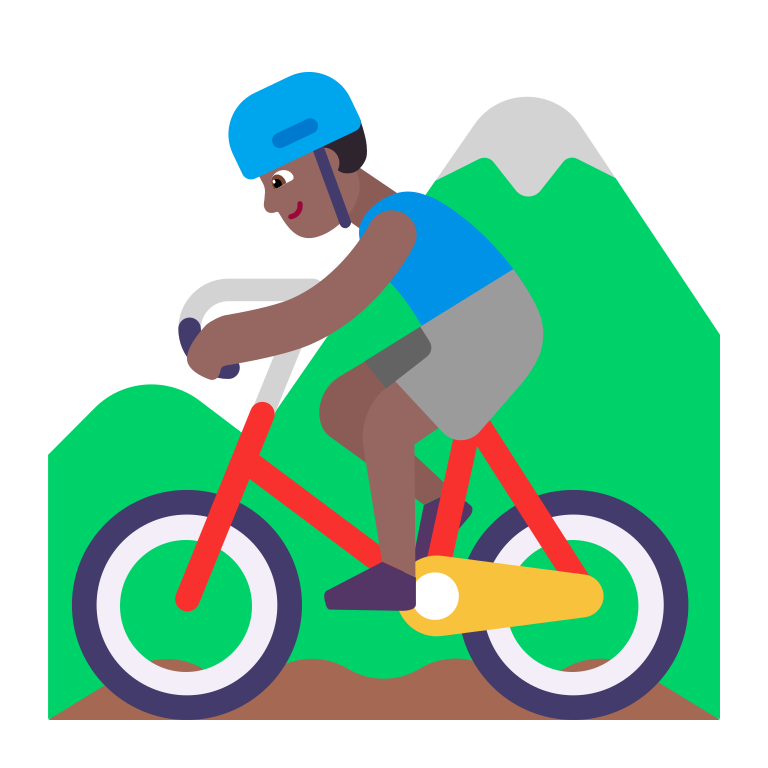
man mountain biking flat  dark